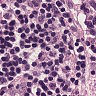
Metastatic tissue present: yes